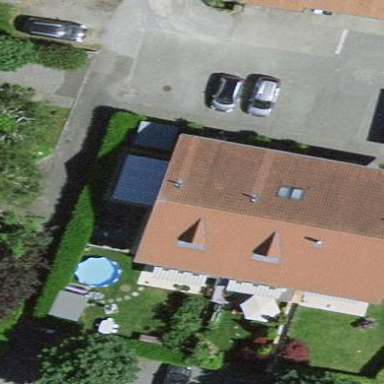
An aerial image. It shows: Terrace building.